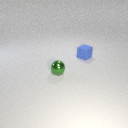
small blue rubber cube behind small green metal sphere